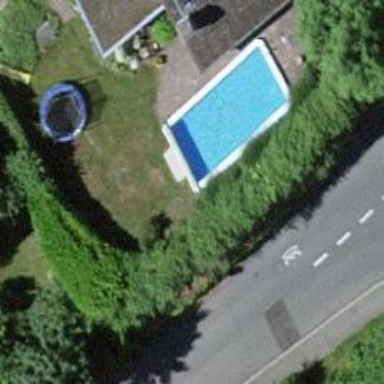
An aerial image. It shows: Swimming pool located in leisure land.